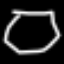
Label: octagon